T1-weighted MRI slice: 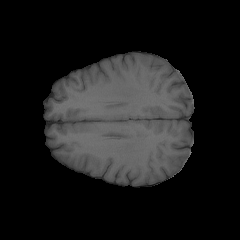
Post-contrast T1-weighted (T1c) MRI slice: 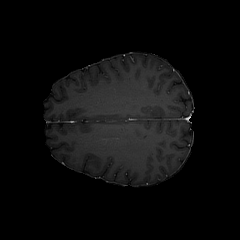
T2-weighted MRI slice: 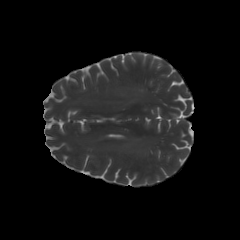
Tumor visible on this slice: no